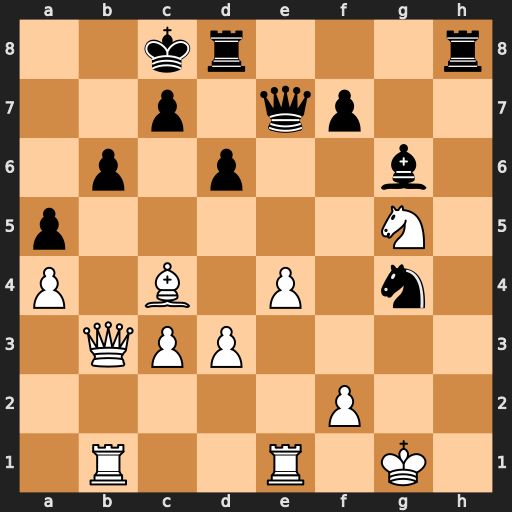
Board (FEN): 2kr3r/2p1qp2/1p1p2b1/p5N1/P1B1P1n1/1QPP4/5P2/1R2R1K1
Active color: w
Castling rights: -
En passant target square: -
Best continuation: Ba6+ Kd7 Bb5+ c6 Bxc6+